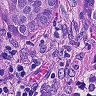
Metastatic tissue present: yes